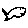
Label: fish